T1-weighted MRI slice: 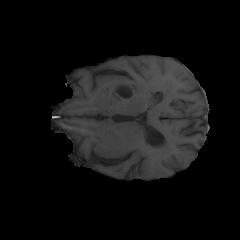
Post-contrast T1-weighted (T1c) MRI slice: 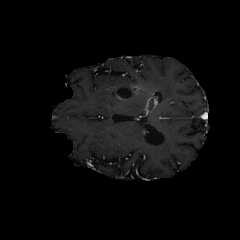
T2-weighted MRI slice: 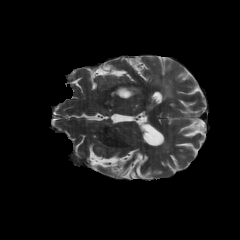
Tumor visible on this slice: yes